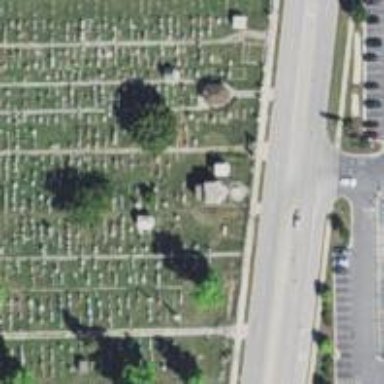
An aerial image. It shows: Sector within cemetery.